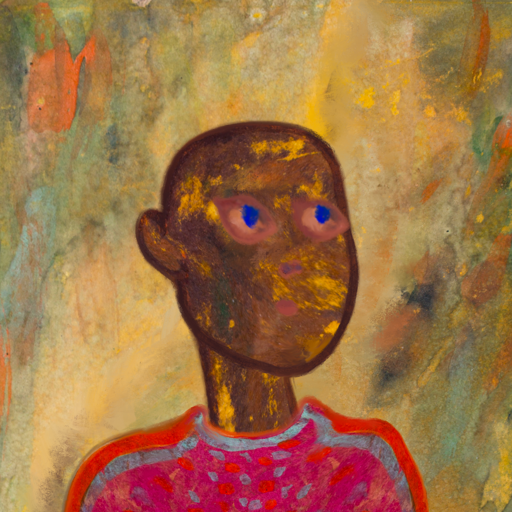
Background: Comrade, Head And Neck Side: Comrade, Face Side: Mother_And_Son_Mother, Bust: Sisters, Hair Side: Blank, Head Accessory: Blank, Second Necklace: Blank, Necklace: Blank, Baby: Blank